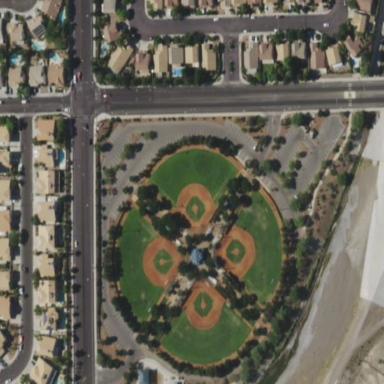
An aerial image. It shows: Baseball pitch for leisure land.